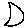
Label: moon